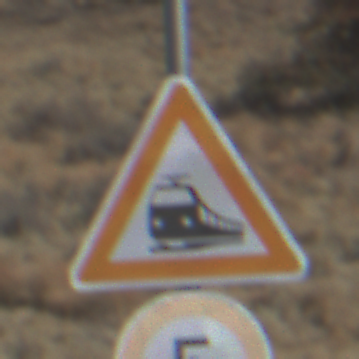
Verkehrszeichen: Bahnuebergang
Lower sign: Geschwindigkeit5
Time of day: Midday
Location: Outdoor (Nature)
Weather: Clear
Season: NotSpecified
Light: Natural